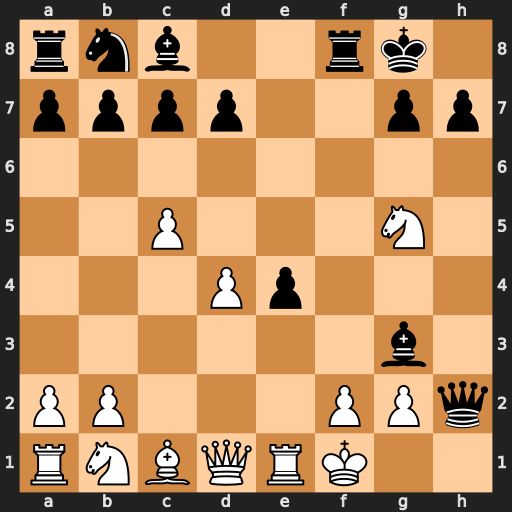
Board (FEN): rnb2rk1/pppp2pp/8/2P3N1/3Pp3/6b1/PP3PPq/RNBQRK2
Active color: w
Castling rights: -
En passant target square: -
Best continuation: Qb3+ Kh8 Nf7+ Rxf7 Qxf7